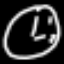
Label: clock